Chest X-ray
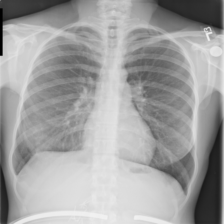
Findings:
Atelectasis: negative
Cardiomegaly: negative
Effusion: negative
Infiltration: negative
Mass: negative
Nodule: negative
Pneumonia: negative
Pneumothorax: negative
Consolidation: negative
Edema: negative
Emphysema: negative
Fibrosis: negative
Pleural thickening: negative
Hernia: negative